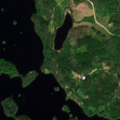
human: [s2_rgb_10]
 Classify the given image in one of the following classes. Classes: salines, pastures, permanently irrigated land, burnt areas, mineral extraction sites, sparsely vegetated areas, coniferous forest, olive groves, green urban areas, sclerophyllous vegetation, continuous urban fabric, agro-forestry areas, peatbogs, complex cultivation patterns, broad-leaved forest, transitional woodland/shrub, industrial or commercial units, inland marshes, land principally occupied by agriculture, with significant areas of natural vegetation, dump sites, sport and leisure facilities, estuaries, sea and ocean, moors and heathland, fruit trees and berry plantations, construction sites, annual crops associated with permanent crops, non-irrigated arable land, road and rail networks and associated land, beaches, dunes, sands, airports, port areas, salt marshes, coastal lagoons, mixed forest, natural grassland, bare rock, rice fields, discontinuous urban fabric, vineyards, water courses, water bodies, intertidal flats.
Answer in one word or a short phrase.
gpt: coniferous forest, mixed forest, water bodies